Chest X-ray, PA view. Patient: 39 years old, sex F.
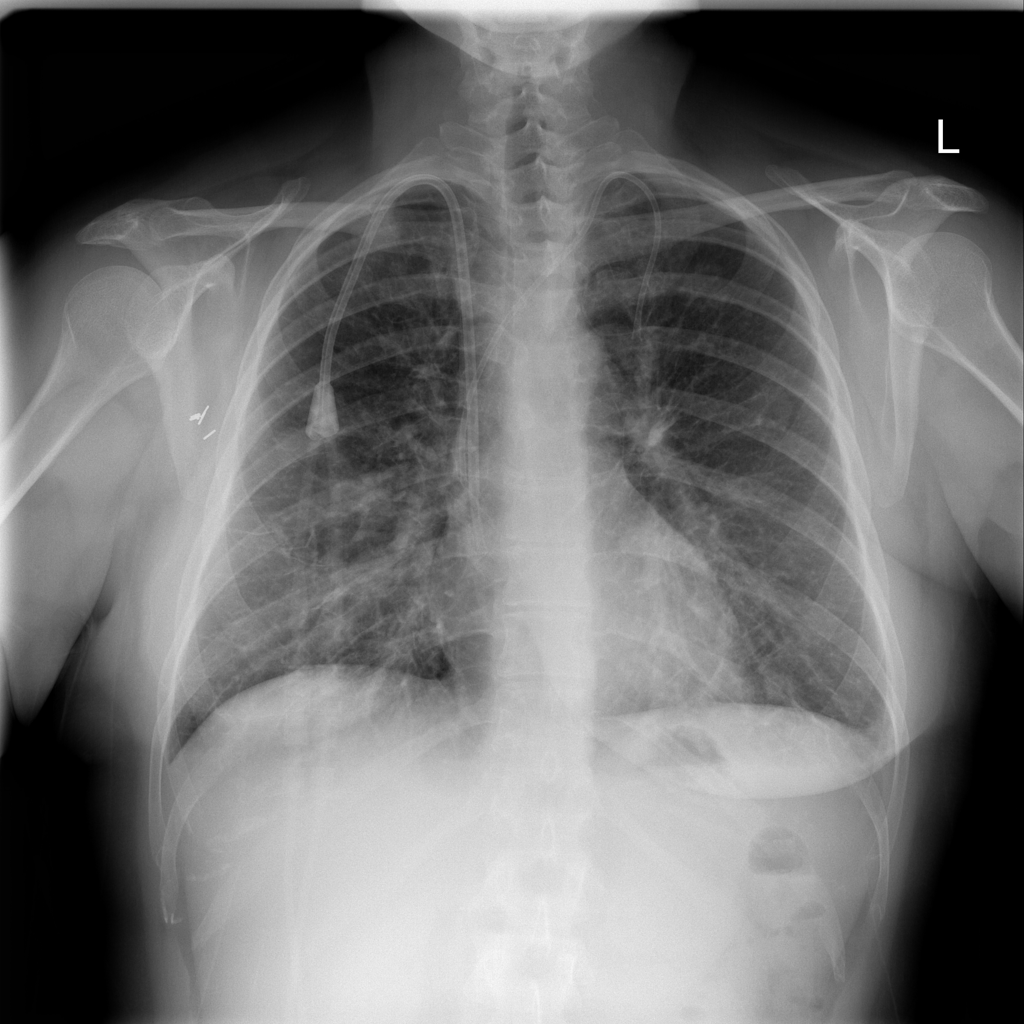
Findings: Edema, Effusion